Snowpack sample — Buffalo Mountain, Silverthorne, Colorado, USA (2/22/26, 2:02 PM MST)
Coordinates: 39.622, -106.113
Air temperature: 33 °F
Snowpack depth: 63 cm
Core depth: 40 cm
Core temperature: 26.6 °F
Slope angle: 11°, slope face: 116°
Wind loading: low
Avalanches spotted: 0
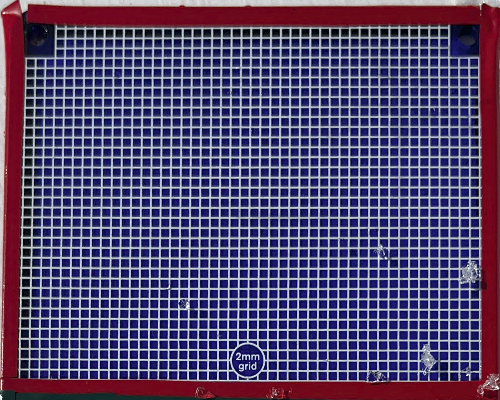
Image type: profile
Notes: In a firebreak similar to site 1, minimal wind loading with no spotted avalanches (not many faces in view though)